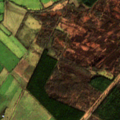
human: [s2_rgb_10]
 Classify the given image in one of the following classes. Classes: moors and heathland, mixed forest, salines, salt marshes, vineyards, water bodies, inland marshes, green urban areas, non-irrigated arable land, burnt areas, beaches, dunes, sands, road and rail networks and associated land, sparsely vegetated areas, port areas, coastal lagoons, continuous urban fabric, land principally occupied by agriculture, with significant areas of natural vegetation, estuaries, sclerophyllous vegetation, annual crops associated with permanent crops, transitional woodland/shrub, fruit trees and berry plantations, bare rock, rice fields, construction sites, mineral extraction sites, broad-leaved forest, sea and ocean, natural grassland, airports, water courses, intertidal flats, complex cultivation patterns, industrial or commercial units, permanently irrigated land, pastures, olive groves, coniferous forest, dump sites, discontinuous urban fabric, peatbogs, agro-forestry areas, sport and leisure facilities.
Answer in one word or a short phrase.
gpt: pastures, coniferous forest, peatbogs